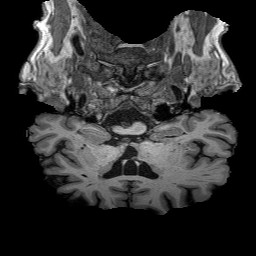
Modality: T1w
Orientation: sagittal
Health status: healthy